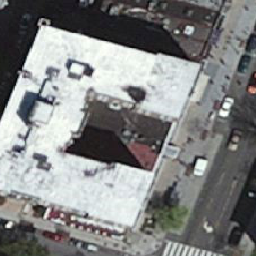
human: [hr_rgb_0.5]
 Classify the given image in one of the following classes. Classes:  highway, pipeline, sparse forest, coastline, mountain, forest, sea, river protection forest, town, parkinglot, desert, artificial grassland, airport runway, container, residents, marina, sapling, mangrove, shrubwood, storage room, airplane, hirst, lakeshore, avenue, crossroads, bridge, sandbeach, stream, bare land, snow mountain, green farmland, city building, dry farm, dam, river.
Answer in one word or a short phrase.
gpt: city building